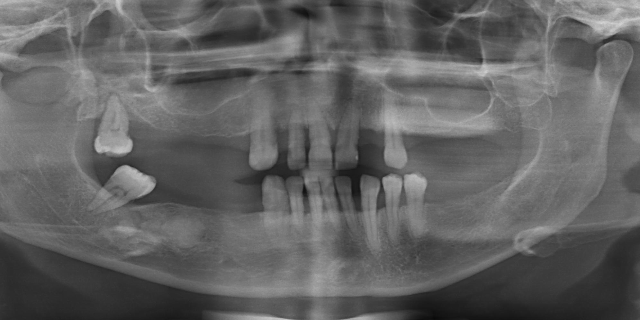
adult